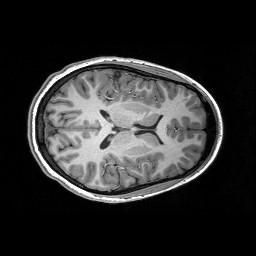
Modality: T1w
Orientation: axial
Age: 16
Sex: female
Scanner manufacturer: siemens
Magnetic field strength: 3 T
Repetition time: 2.53 s
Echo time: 0.00297 s